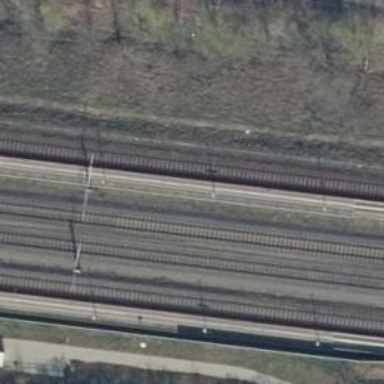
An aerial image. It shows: Public transport stop position along the railway.